Question: I have this problem that when I run application I get undesired white space on top of and below my image views.
I have tried to use adjustViewBounds and different scale types, the thing is I want to keep my pictures, exactly as they are, but just remove the whitespace.
The Imageviews changes to a src picture in my java code where I download the pictures to the phones activity and then set the image to the downloaded bitmap.
Here is a picture of how it looks on my emulator, there is one full screen of whitespace until you get to the next imageView, by scrolling down on the ScrollView.

Here you can see my XML code. TouchImageView is just a zoomable type of imageView.
'''
<ScrollView xmlns:android="http://schemas.android.com/apk/res/android"
android:id="@+id/ScrollView01"
android:layout_width="fill_parent"
android:layout_height="fill_parent"
android:fadingEdge="none"
android:fillViewport="true" >
<RelativeLayout
android:layout_width="match_parent"
android:layout_height="wrap_content" >
<LinearLayout
android:layout_width="match_parent"
android:layout_height="wrap_content"
android:orientation="vertical" >
<TextView
android:id="@+id/tVInformation"
android:layout_width="wrap_content"
android:layout_height="wrap_content"
android:layout_alignParentTop="true"
android:layout_centerHorizontal="true"
android:text="TextView"
android:visibility="gone" />
<com.fluffow.csgosmokes.TouchImageView
android:id="@+id/iVsmoke1"
android:layout_width="match_parent"
android:layout_height="wrap_content"
android:adjustViewBounds="true"
android:scaleType="centerInside"
android:src="@drawable/ic_launcher" />
<com.fluffow.csgosmokes.TouchImageView
android:id="@+id/iVsmoke2"
android:layout_width="match_parent"
android:layout_height="wrap_content"
android:adjustViewBounds="true"
android:scaleType="centerInside"
android:src="@drawable/ic_launcher" />
<com.fluffow.csgosmokes.TouchImageView
android:id="@+id/iVsmoke3"
android:layout_width="match_parent"
android:layout_height="wrap_content"
android:adjustViewBounds="true"
android:scaleType="centerInside"
android:src="@drawable/ic_launcher" />
<com.fluffow.csgosmokes.TouchImageView
android:id="@+id/iVsmoke4"
android:layout_width="match_parent"
android:layout_height="wrap_content"
android:adjustViewBounds="true"
android:scaleType="centerInside"
android:src="@drawable/ic_launcher"
android:visibility="invisible" />
</LinearLayout>
</RelativeLayout>
'''
An interesting thing is the fact that each imageview got exactly one android simulator screen "whitespace" between each other, and that if I color one imageviews-background half of the whitespace will be that color, the next half is from the next imageview. It got the same amount of whitespace before and after the imageview.
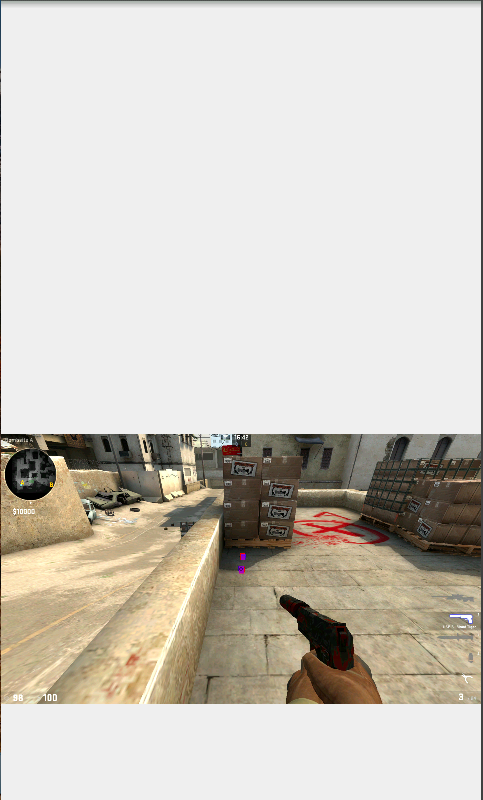
Answer: The problem was with the 'touchImageView'. It created a 'whitespace' which could not be removed.